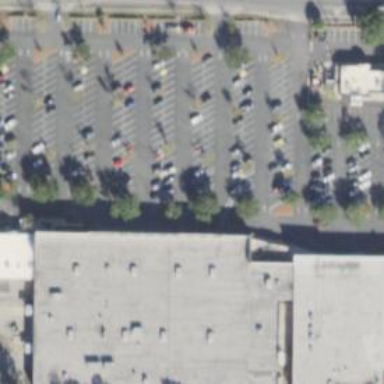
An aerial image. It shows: Parking space.